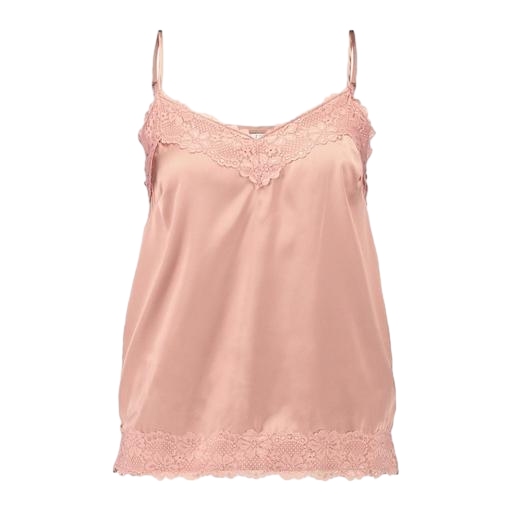
pink strappy top lace, pink lace-accented top, pink lace-trim top, white background